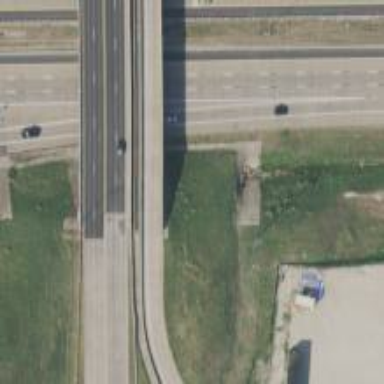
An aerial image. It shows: Asphalt road bridge over secondary link road.